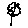
Label: flower